Field crop: maize
Growth stage: 2
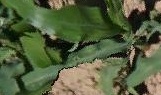
Species: maize